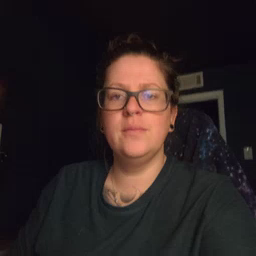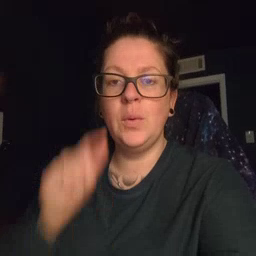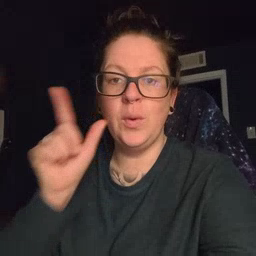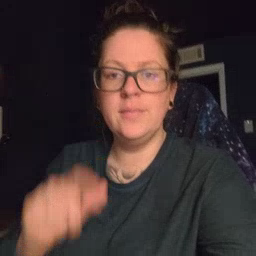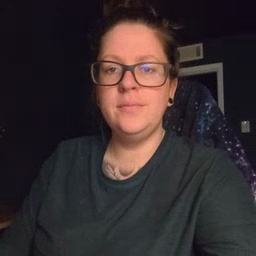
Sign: awake